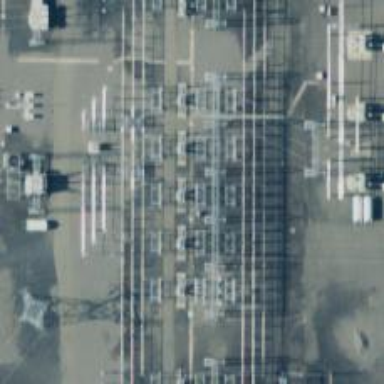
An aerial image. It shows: Outdoor power switch.